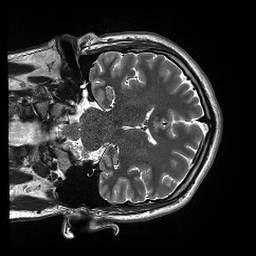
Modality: T2w
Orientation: coronal
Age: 26
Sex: male